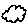
Label: cloud